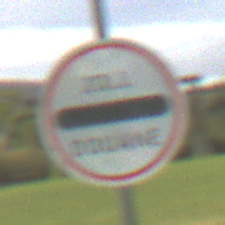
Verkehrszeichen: Zollstelle
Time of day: MorningAfternoon
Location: Outdoor (Suburban)
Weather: PartlyCloudy
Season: NotSpecified
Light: Natural